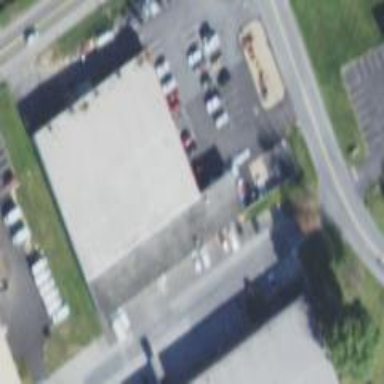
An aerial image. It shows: Hardware shop located inside building.